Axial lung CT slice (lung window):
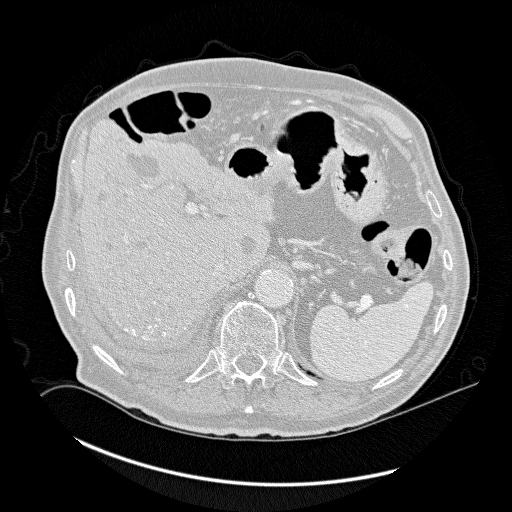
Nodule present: no